Interaction volume radius: 5 \u00c5
Interaction volume height: 15 \u00c5
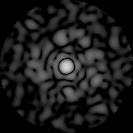
Disorder parameter: 0.8616